Question: I'm using the Sortable library (<URL>. For clarity's sake, let's call one SourceModel and DestinationModel.
Items are pulled (and cloned) from SourceModel to DestinationModel. The items that are dropped into DestinationModel are rendered with an ng-repeat (listItem in DestinationModel track by $index) which is tracked by index.
The problem that I'm having is when you clone the item, any of the resulting clones of the same type are "data-bound," so since I'm using contenteditable to manipulate the object, all of the objects of the same type are changed, including the original. (So subsequent drags of that type are also changed)
You can see the problem here:

The two top components were dragged in during this session, and when you change one, you change both. However, the object that already existed on page load is not bound, and thus does not change with the changes in the other two.
Once you save the configuration and refresh, since the items are tracked by index, everything works independently and fine.
I've tried using the onAdd() callback within Sortable to do a deep copy of the item on add, however that did not work.
<URL>
'''
onAdd: function (e, c) {
c = angular.copy(c);
},
'''
I've also tried "cleansing" the model of the hashkeys after the drop by forcing the array through the following function:
'''
model.cleanseStack = function() {
stack = JSON.parse(angular.toJson(stack));
};
'''
However, I haven't had much luck with that either - the objects are still bound.
How can I make sure I break the data-binding that exists between the objects. I do still need it bound independently between the markup and the model, however, they should not be bound together.
Note: I'm not using jQuery. At most, I have access to jqlite as part of the AngularJS framework.
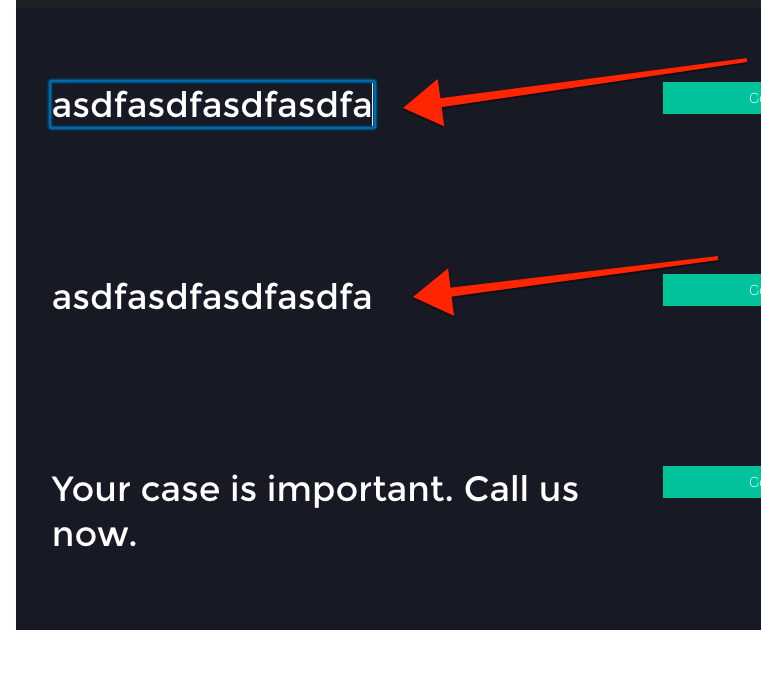
Answer: This was fixed within the Sortable library itself here:
<URL>